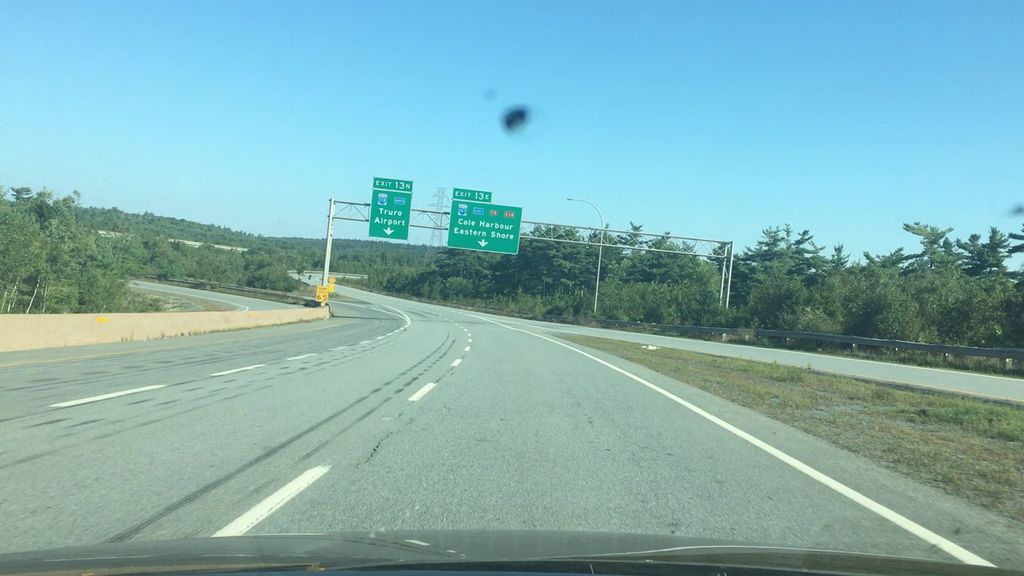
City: halifax